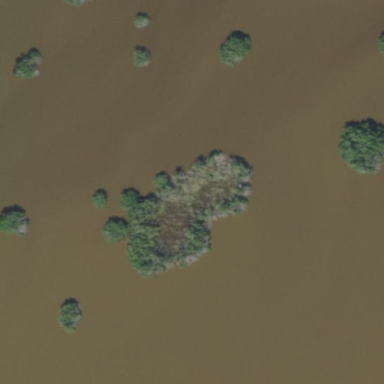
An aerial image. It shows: Mangrove wetland featuring Mangrove Swamp plant community.